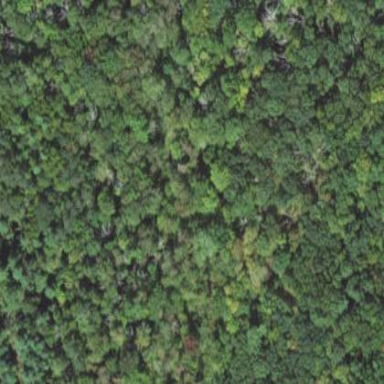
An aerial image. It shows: Mixed woodland area with various types of leaves.